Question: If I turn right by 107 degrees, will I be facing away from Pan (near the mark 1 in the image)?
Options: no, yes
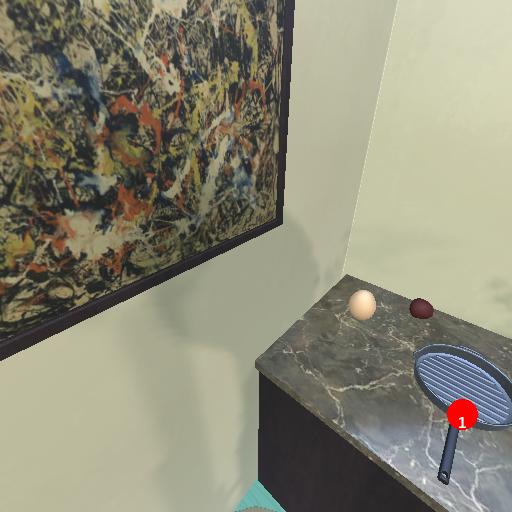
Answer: no